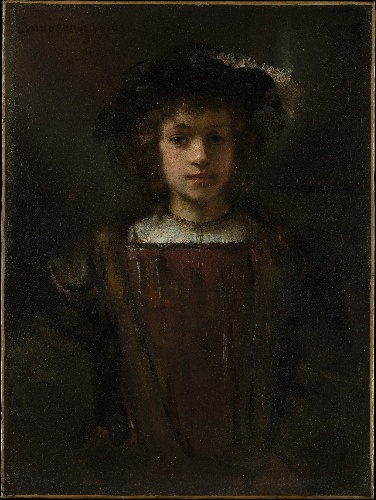
Title: Rembrandt's Son Titus (1641–1668)
Artist: Rembrandt
Artist bio: 17th century or later
Object type: Painting
Classification: Paintings
Medium: Oil on canvas
Dimensions: 31 1/8 x 23 1/4 in. (79.1 x 59.1 cm)
Department: European Paintings
Credit line: Bequest of Benjamin Altman, 1913
Accession year: 1914
Repository: Metropolitan Museum of Art, New York, NY
Tags: Men|Portraits